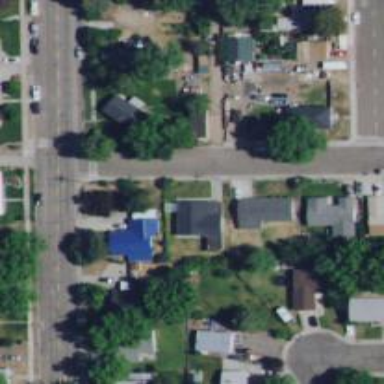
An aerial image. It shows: Alleyway designated as service road.